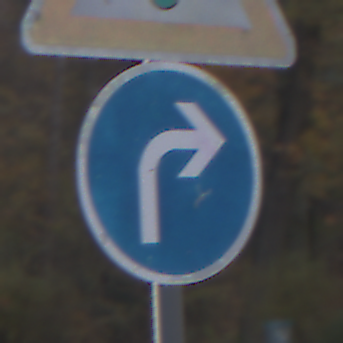
Verkehrszeichen: VorgeschriebeneFahrtrichtungRechts
Zusatzzeichen oben: Lichtzeichenanlage
Umgebung: Outdoor, Nature
Tageszeit: SunriseSunset
Wetter: PartlyCloudy
Licht: Natural
Jahreszeit: Autumn
Kontrast: LowContrast